Question: i develop application with Xcode to iOS 8.
I want to create a temperature graph.
I added values to graph it shows me the graph but the x-axis and x-title are hidden.
How can i fix this issue?
this is my functions:
'''
#import "CorePlot-CocoaTouch.h"
@property CPTScatterPlot *linePlot;
@property (nonatomic, strong) CPTGraphHostingView *hostView;
@property (nonatomic, strong) CPTGraph *graph;
'''
'''
-(void)initLinePlotTmp
{
//Initialize and display Graph (x and y axis lines)
self.graph = [[CPTXYGraph alloc] initWithFrame:self.graphView.bounds];
self.hostView = [[CPTGraphHostingView alloc] initWithFrame:self.graphView.bounds];
self.hostView.hostedGraph = self.graph;
[self.graphView addSubview:hostView];
//apply styling to Graph
[self.graph applyTheme:[CPTTheme themeNamed:kCPTPlainWhiteTheme]];
//set graph backgound area transparent
self.graph.backgroundColor = nil;
self.graph.fill = nil;
self.graph.plotAreaFrame.fill = nil;
self.graph.plotAreaFrame.plotArea.fill = nil;
//This removes top and right lines of graph
self.graph.plotAreaFrame.borderLineStyle = nil;
//This shows x and y axis labels from 0 to 1
self.graph.plotAreaFrame.masksToBorder = NO;
// set padding for graph from Left and Bottom
self.graph.paddingBottom = 10;
self.graph.paddingLeft = 50;
self.graph.paddingRight = 0;
self.graph.paddingTop = 10;
//Define x and y axis range
// x-axis from 0 to 100
// y-axis from 0 to 300
CPTXYPlotSpace *plotSpace = (CPTXYPlotSpace *)self.graph.defaultPlotSpace;
plotSpace.allowsUserInteraction = YES;
plotSpace.xRange = [CPTPlotRange plotRangeWithLocation:CPTDecimalFromInt(plotXMinRange)
length:CPTDecimalFromInt(plotXMaxRange)];
plotSpace.yRange = [CPTPlotRange plotRangeWithLocation:CPTDecimalFromInt(plotYMinRange)
length:CPTDecimalFromInt(plotYMaxRange)];
CPTXYAxisSet *axisSet = (CPTXYAxisSet *)self.graph.axisSet;
NSNumberFormatter *axisLabelFormatter = [[NSNumberFormatter alloc]init];
[axisLabelFormatter setGeneratesDecimalNumbers:NO];
[axisLabelFormatter setNumberStyle:NSNumberFormatterDecimalStyle];
//Define x-axis properties
//x-axis intermediate interval 2
axisSet.xAxis.majorIntervalLength = CPTDecimalFromInt(plotXInterval);
axisSet.xAxis.minorTicksPerInterval = 1;
axisSet.xAxis.minorTickLength = 5;
axisSet.xAxis.majorTickLength = 7;
axisSet.xAxis.title = @"Time(Hours)";
axisSet.xAxis.titleOffset = 25;
axisSet.xAxis.labelFormatter = axisLabelFormatter;
//Define y-axis properties
//y-axis intermediate interval = 50;
axisSet.yAxis.majorIntervalLength = CPTDecimalFromInt(plotYInterval);
axisSet.yAxis.minorTicksPerInterval = 4;
axisSet.yAxis.minorTickLength = 5;
axisSet.yAxis.majorTickLength = 7;
axisSet.yAxis.title = @"Temperature";
axisSet.yAxis.titleOffset = 30;
axisSet.yAxis.labelFormatter = axisLabelFormatter;
//Define line plot and set line properties
self.linePlot = [[CPTScatterPlot alloc] init];
self.linePlot.dataSource = self;
[self.graph addPlot:self.linePlot toPlotSpace:plotSpace];
//set line plot style
CPTMutableLineStyle *lineStyle = [self.linePlot.dataLineStyle mutableCopy];
lineStyle.lineWidth = 2;
lineStyle.lineColor = [CPTColor blackColor];
self.linePlot.dataLineStyle = lineStyle;
CPTMutableLineStyle *symbolineStyle = [CPTMutableLineStyle lineStyle];
symbolineStyle.lineColor = [CPTColor blackColor];
CPTPlotSymbol *symbol = [CPTPlotSymbol ellipsePlotSymbol];
symbol.fill = [CPTFill fillWithColor:[CPTColor blackColor]];
symbol.lineStyle = symbolineStyle;
symbol.size = CGSizeMake(3.0f, 3.0f);
self.linePlot.plotSymbol = symbol;
//set graph grid lines
CPTMutableLineStyle *gridLineStyle = [[CPTMutableLineStyle alloc] init];
gridLineStyle.lineColor = [CPTColor grayColor];
gridLineStyle.lineWidth = 0.5;
axisSet.xAxis.majorGridLineStyle = gridLineStyle;
axisSet.yAxis.majorGridLineStyle = gridLineStyle;
}
'''
'''
-(void)addHRValueToGraph:(int)data
{
[tmpValues addObject:[NSDecimalNumber numberWithInt:data]];
if ([tmpValues count] > plotXMaxRange) {
plotXMaxRange = plotXMaxRange + plotXMaxRange;
plotXInterval = plotXInterval + plotXInterval;
[self updatePlotSpace];
}
[self.graph reloadData];
}
'''
'''
- (void)viewDidLoad
{
[super viewDidLoad];
// Do any additional setup after loading the view.
LogDebug(@"viewDidLoad");
tmpValues = [[NSMutableArray alloc]init];
tmpDBvalues= [[NSMutableArray alloc]init];
plotXMaxRange = 24;
plotXMinRange = 1;
plotYMaxRange = 5;
plotYMinRange = 35
plotYInterval = 1;
plotXInterval = 2;
}
'''

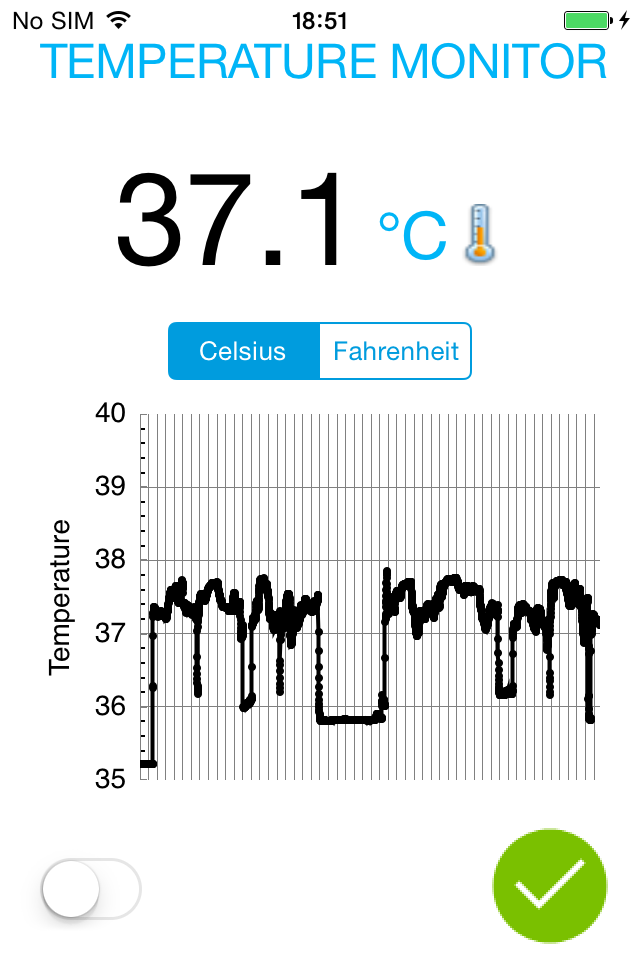
Answer: The X Axis needs to know where to draw in relation to the Y axis.
Try adding in this line:
'''
axisSet.xAxis.orthogonalCoordinateDecimal = CPTDecimalFromUnsignedInteger(35);
'''